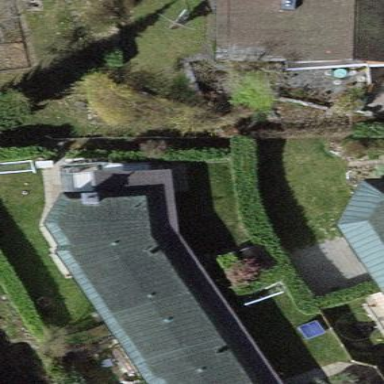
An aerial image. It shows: View of roof of building.